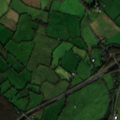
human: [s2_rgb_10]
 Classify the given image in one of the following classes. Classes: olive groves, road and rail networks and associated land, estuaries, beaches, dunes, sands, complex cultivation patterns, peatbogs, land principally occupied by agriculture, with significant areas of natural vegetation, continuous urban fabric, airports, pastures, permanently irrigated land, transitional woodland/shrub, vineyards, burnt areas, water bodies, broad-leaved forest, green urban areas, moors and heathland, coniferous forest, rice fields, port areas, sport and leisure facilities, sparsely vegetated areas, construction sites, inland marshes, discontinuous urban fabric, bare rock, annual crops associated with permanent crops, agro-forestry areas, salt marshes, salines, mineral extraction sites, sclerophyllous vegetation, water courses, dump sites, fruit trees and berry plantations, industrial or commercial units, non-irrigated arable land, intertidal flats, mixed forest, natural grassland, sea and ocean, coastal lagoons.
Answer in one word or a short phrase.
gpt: non-irrigated arable land, pastures, broad-leaved forest